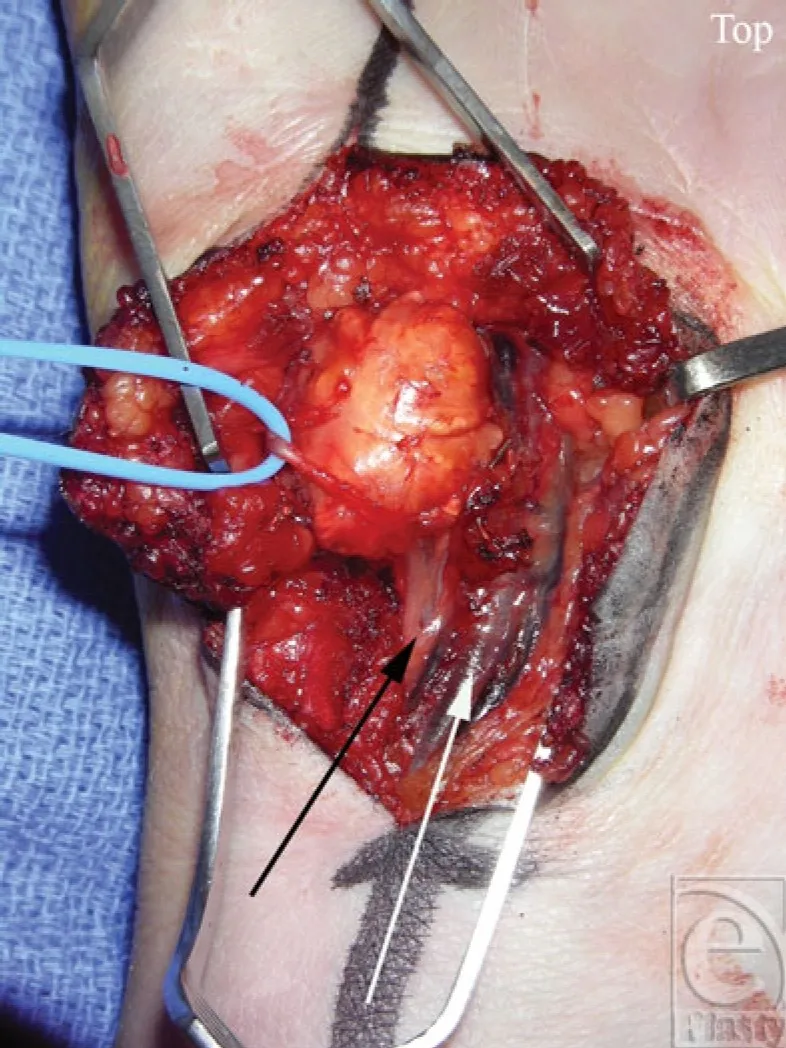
Operative view of the giant cell tumor of tendon sheath entangled in the ulnar nerve. The blue loop is holding the superficial branch of ulnar nerve. The white arrow indicates the ulnar artery. The black arrow indicates the ulnar nerve.
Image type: medical_photograph (other_medical_photograph)